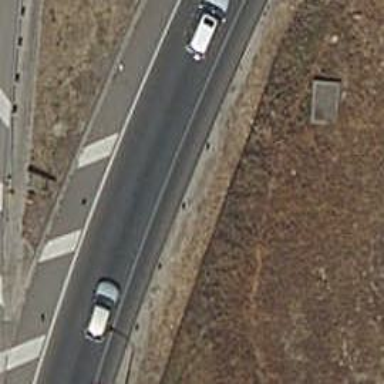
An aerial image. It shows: Guard rail.